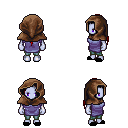
a pixel art fantasy rpg character, female body template, dark elf, purple skin, chain tabard jacket, teal pants, red ponytail hairstyle, cloth hood, black slippers, four views (front, back, left, right), 2x2 character sprite sheet, small pixel art, hard edges, no anti-aliasing